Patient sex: F
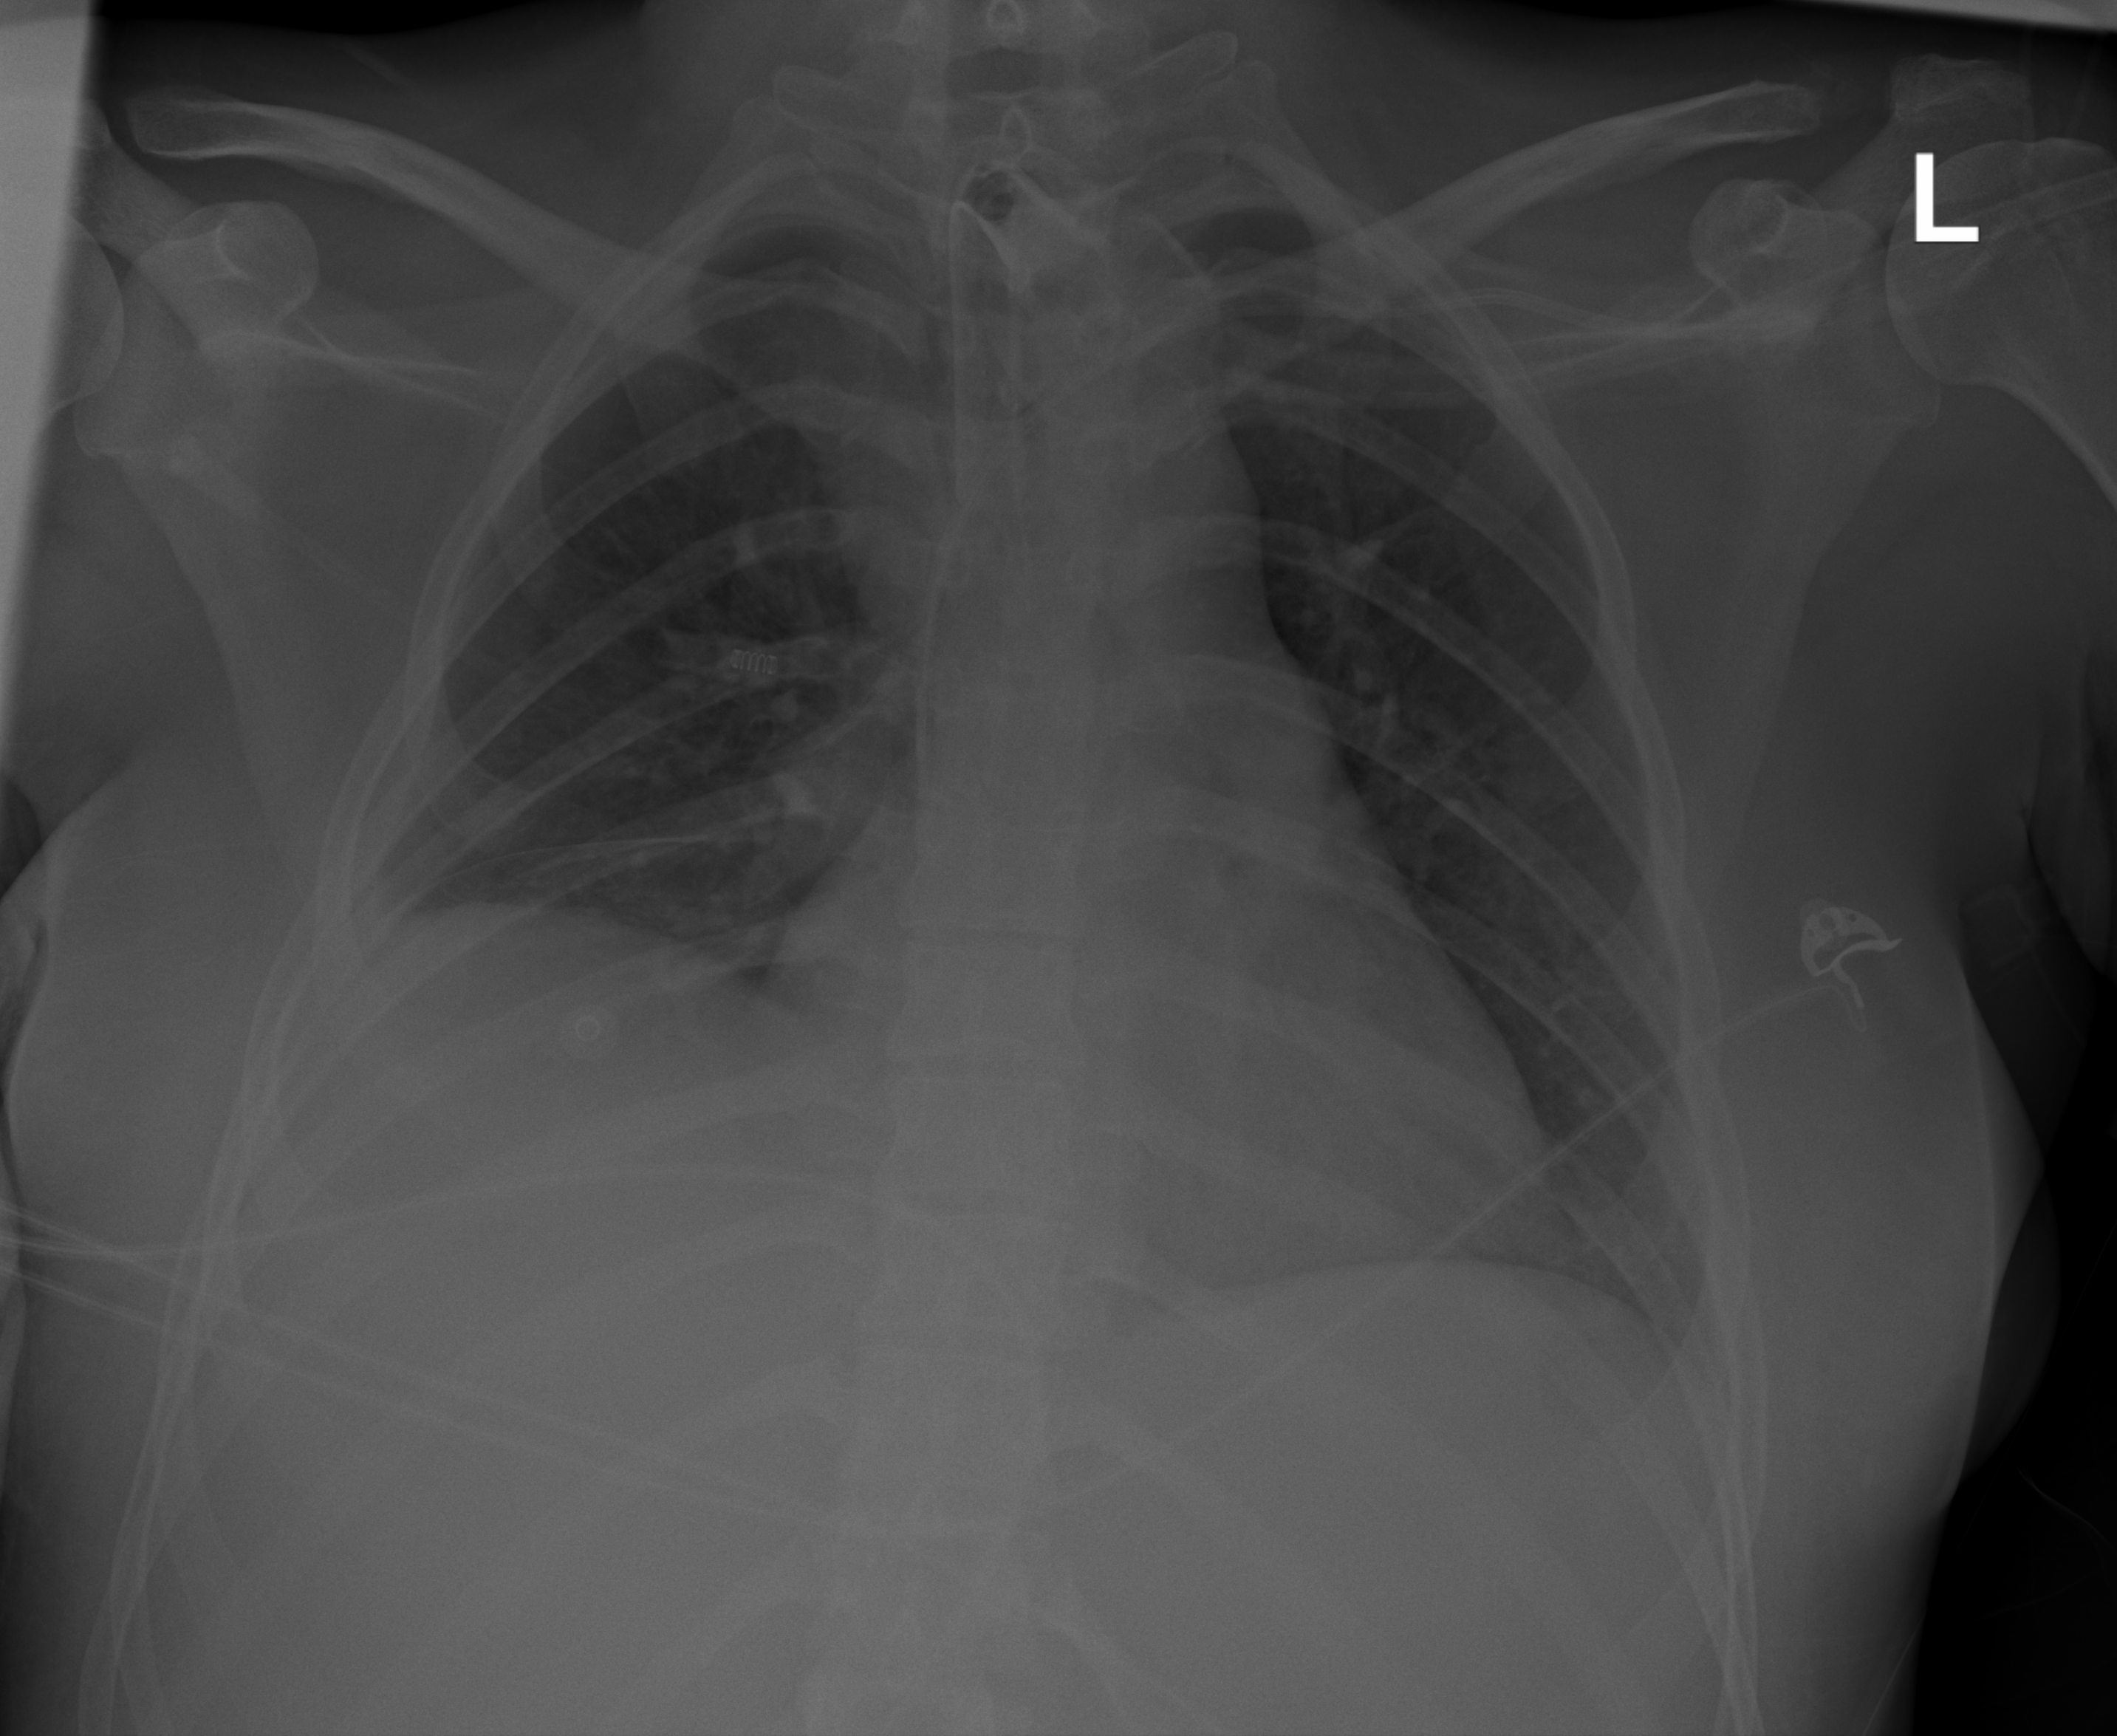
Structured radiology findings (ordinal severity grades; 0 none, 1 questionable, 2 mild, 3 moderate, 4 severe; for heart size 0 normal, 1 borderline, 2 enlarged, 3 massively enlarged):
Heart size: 0
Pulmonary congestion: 0
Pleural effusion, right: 2
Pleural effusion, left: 0
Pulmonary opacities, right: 1
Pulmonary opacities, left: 0
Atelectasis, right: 2
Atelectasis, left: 0